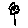
Label: flower